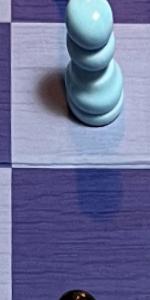
Label: Empty